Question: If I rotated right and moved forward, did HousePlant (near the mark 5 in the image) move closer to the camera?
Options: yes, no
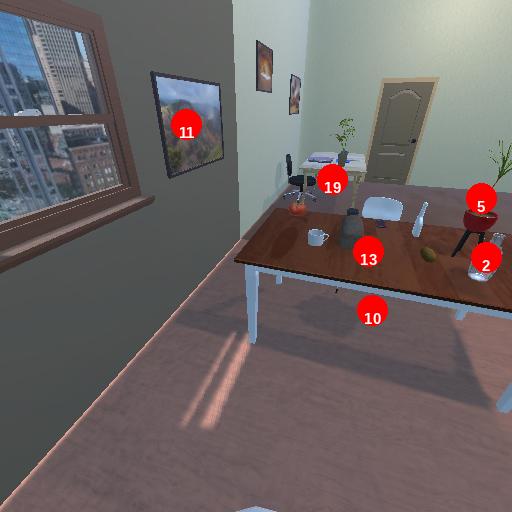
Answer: yes